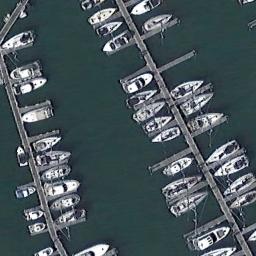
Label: harbor